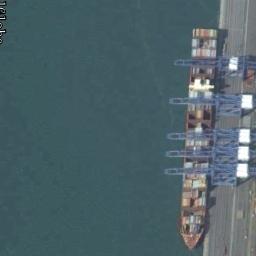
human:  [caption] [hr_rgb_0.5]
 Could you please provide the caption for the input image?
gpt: A brown container ship docked at the dock .

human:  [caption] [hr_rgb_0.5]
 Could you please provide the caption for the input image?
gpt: The cargo ship is docked at the dock and the water is green .

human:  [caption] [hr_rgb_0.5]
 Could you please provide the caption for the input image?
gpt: Many containers are on the ship .

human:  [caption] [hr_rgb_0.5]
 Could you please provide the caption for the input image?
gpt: There is a ship in the blue water on the shore .

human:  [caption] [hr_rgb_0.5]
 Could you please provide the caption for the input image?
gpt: The ship is at the harbor .